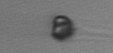
Label: Apedinella